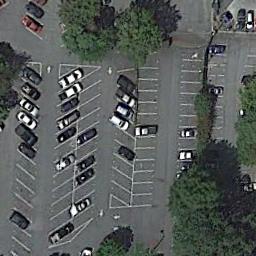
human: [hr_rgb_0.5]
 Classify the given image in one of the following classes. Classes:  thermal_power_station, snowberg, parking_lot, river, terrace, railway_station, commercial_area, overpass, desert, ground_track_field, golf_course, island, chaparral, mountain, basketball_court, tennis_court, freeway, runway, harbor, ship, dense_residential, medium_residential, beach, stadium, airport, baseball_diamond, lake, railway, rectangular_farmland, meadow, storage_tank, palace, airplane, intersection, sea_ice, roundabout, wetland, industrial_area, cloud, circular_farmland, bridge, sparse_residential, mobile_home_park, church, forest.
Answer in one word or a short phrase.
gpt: parking_lot